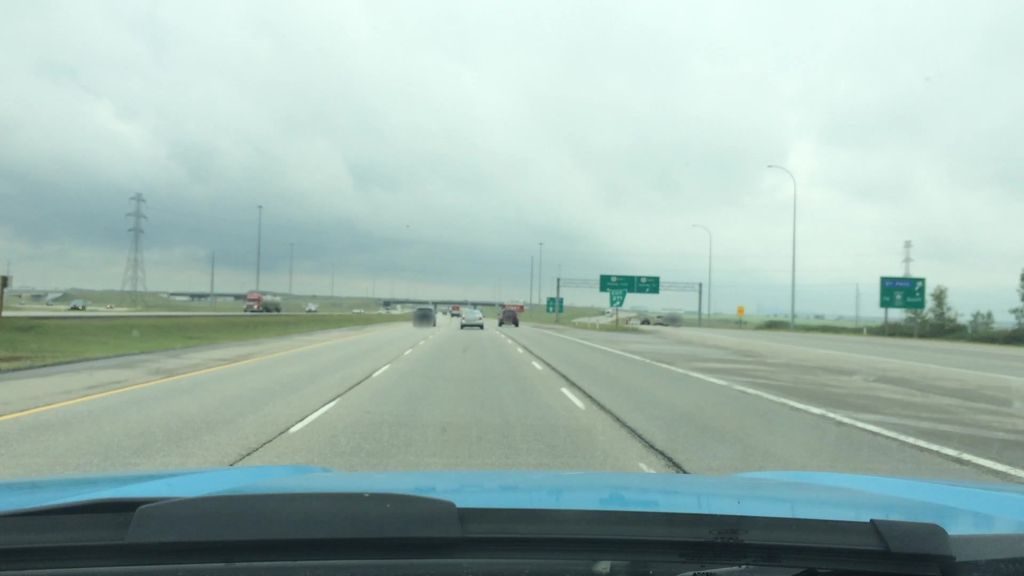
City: calgary